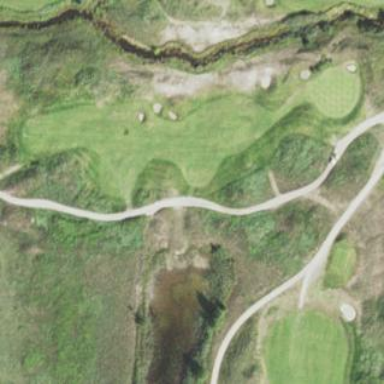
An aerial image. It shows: Golf fairway surrounded by grass.